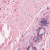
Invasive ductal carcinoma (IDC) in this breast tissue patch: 0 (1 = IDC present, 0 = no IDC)